Question: i'm trying to list attributes catalog/category/view.phtml file

How can i do this feature?
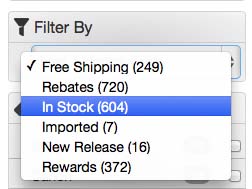
Answer: First to get current layer collection the get list attribute
'''
$CurrentLayer=Mage::getSingleton('catalog/layer');
$attributes = $CurrentLayer->getFilterableAttributes();
foreach ($attributes as $attribute) {
if ($attribute->getAttributeCode() == 'price') {
$filterBlockName = 'catalog/layer_filter_price';
} elseif ($attribute->getBackendType() == 'decimal') {
$filterBlockName = 'catalog/layer_filter_decimal';
} else {
$filterBlockName = 'catalog/layer_filter_attribute';
}
$result = $this->getLayout()->createBlock($filterBlockName)->setLayer($layer)->setAttributeModel($attribute)->init();
foreach($result->getItems() as $option) {
echo $option->getLabel().'<br/>';
echo $option->getValue();
}
}
'''
Hope i will be working